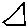
Label: triangle